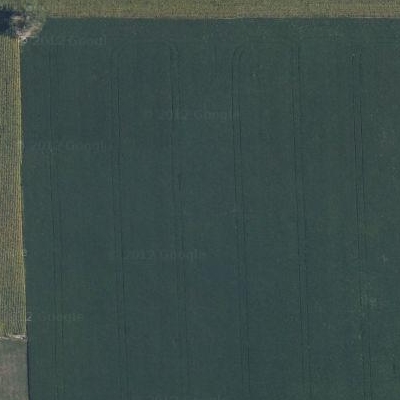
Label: Field